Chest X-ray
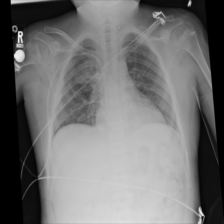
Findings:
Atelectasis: positive
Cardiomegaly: negative
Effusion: negative
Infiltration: positive
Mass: negative
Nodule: negative
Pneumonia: negative
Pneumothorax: negative
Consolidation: negative
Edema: negative
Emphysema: negative
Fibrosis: negative
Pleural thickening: negative
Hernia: negative